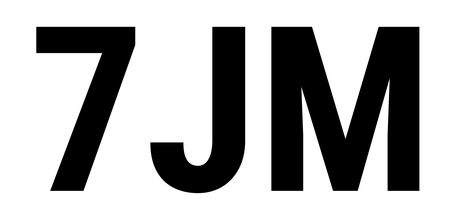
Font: Roboto_Condensed_Bold